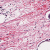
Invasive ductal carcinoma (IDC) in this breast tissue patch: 0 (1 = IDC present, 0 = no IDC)